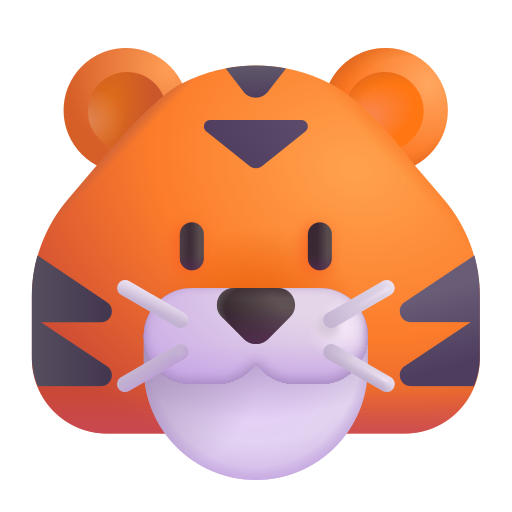
tiger face color